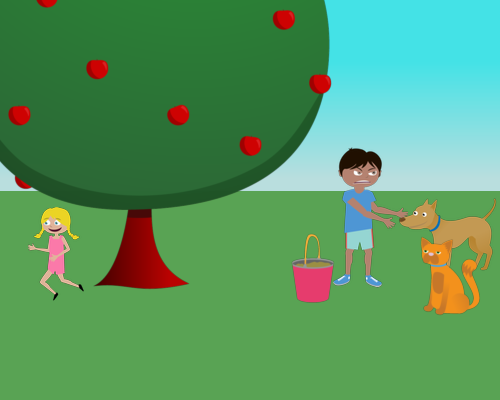
a woman at the left and a huge apple tree behind her. In the middle is an angry boy beside him a cat and a dog.